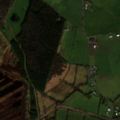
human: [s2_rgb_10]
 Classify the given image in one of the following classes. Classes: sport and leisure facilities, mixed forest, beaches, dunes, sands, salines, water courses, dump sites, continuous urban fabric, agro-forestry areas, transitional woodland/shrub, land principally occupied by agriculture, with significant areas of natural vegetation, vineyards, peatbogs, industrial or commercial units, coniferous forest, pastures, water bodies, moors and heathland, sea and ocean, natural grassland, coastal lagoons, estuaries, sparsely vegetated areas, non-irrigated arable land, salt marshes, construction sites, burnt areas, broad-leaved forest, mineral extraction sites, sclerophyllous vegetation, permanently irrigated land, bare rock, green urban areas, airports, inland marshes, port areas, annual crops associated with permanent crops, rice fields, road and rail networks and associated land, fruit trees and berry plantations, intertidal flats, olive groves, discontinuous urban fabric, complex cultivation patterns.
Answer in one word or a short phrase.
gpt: pastures, mixed forest, peatbogs